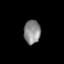
Tissue: lung
Cell type: Epithelial cells
Senescence score: 0.2205
Nuclear area (px): 384
Mean DAPI intensity: 138.654